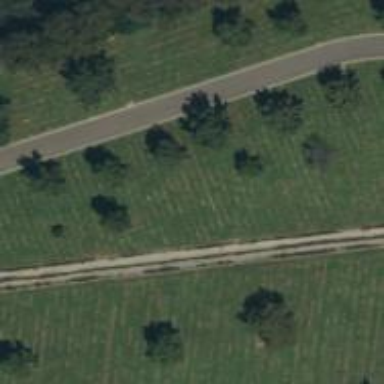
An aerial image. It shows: Sector in the cemetery.